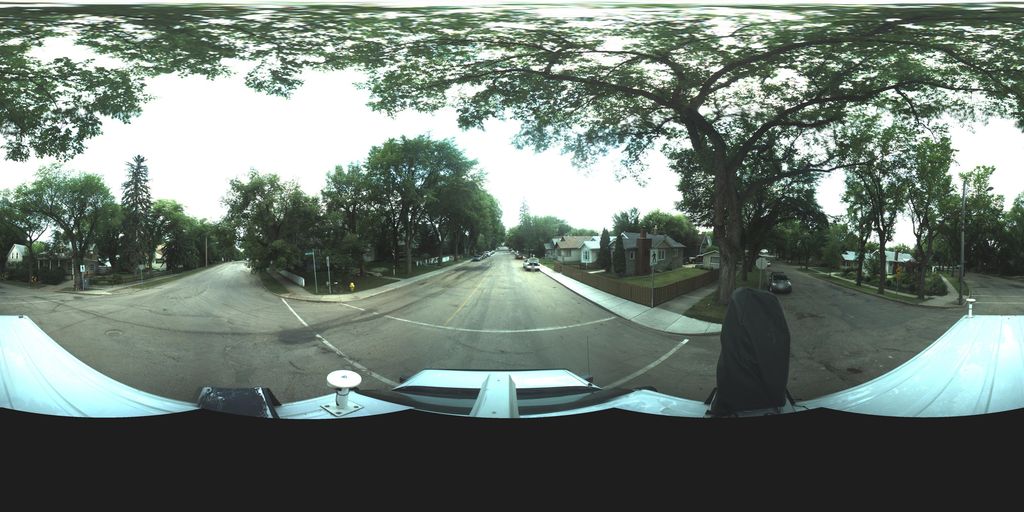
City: saskatoon